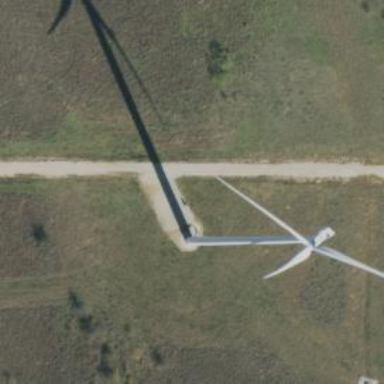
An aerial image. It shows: Wind generator powered by wind turbines of horizontal axis type. It is manufactured by Vestas.